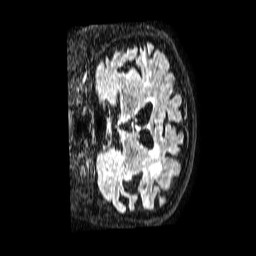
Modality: FLAIR
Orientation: coronal
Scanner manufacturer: philips
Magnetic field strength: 1.5 T
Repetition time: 4.8 s
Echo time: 0.3 s